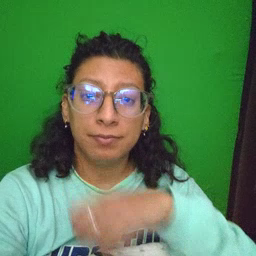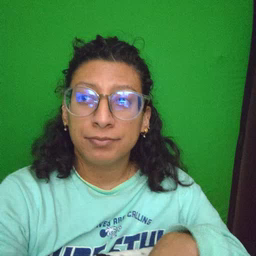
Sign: cereal